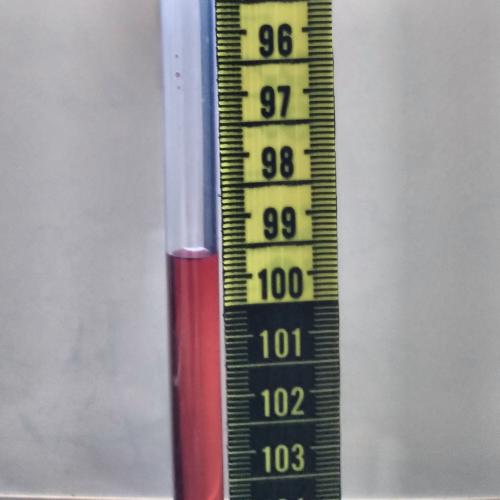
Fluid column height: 99.6 cm